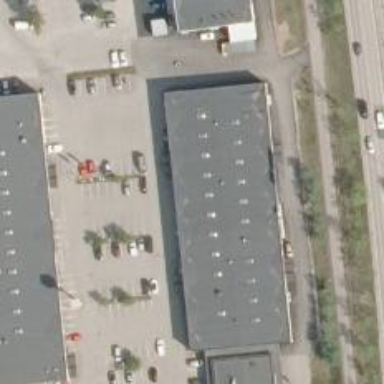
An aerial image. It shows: Veterinary facility.